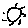
Label: sun